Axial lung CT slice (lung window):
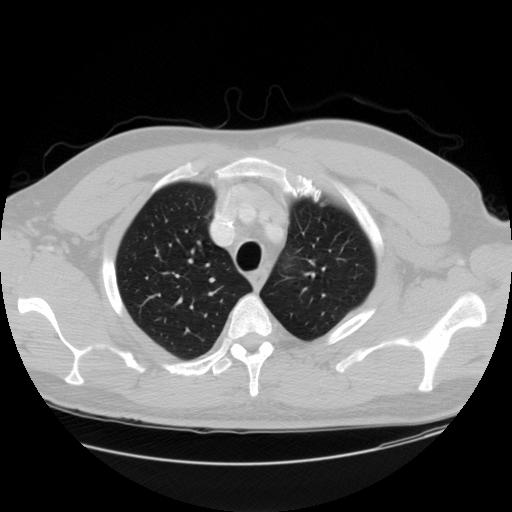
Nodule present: no